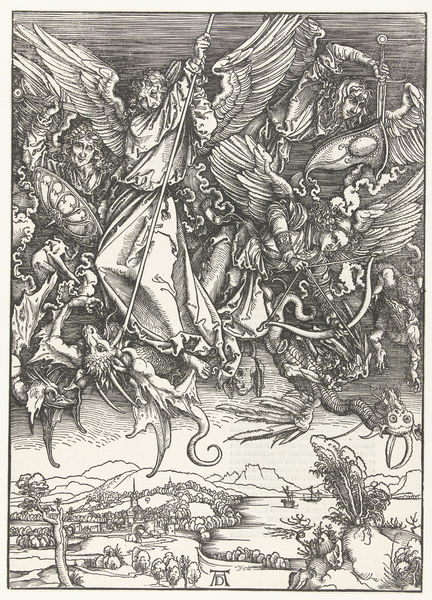
Titel: Aartsengel Michaël en zijn engelen bestrijden enkele draken
Künstler: Albrecht Dürer
Standort: Amsterdam
Institution: Rijksmuseum
Schlagwörter: baum, himmel, kampf, landschaft, see, stadt, grau, köpfe, schwarz, weiss, zeichnung, böse, federn, hügel, natur, kirche, haare, pflanzen, locken, tal, engel, holzschnitt, schiff, schiffe, bogen, stab, berge, dorf, krieg, lanze, ad, tusche, druck, schnitt, schwarz-weiß, radierung, stich, illustration, schwert, waffen, kämpfen, gut, hölle, teufel, dolch, dürer, kupferstich, pfeil, ungeheuer, drachen, drache, georg, michael, dämonen, monster, kirhce, graphit, albrecht, albrecht dürer, spieß, böses, gefallener engel, tötung des drachen, nmichael